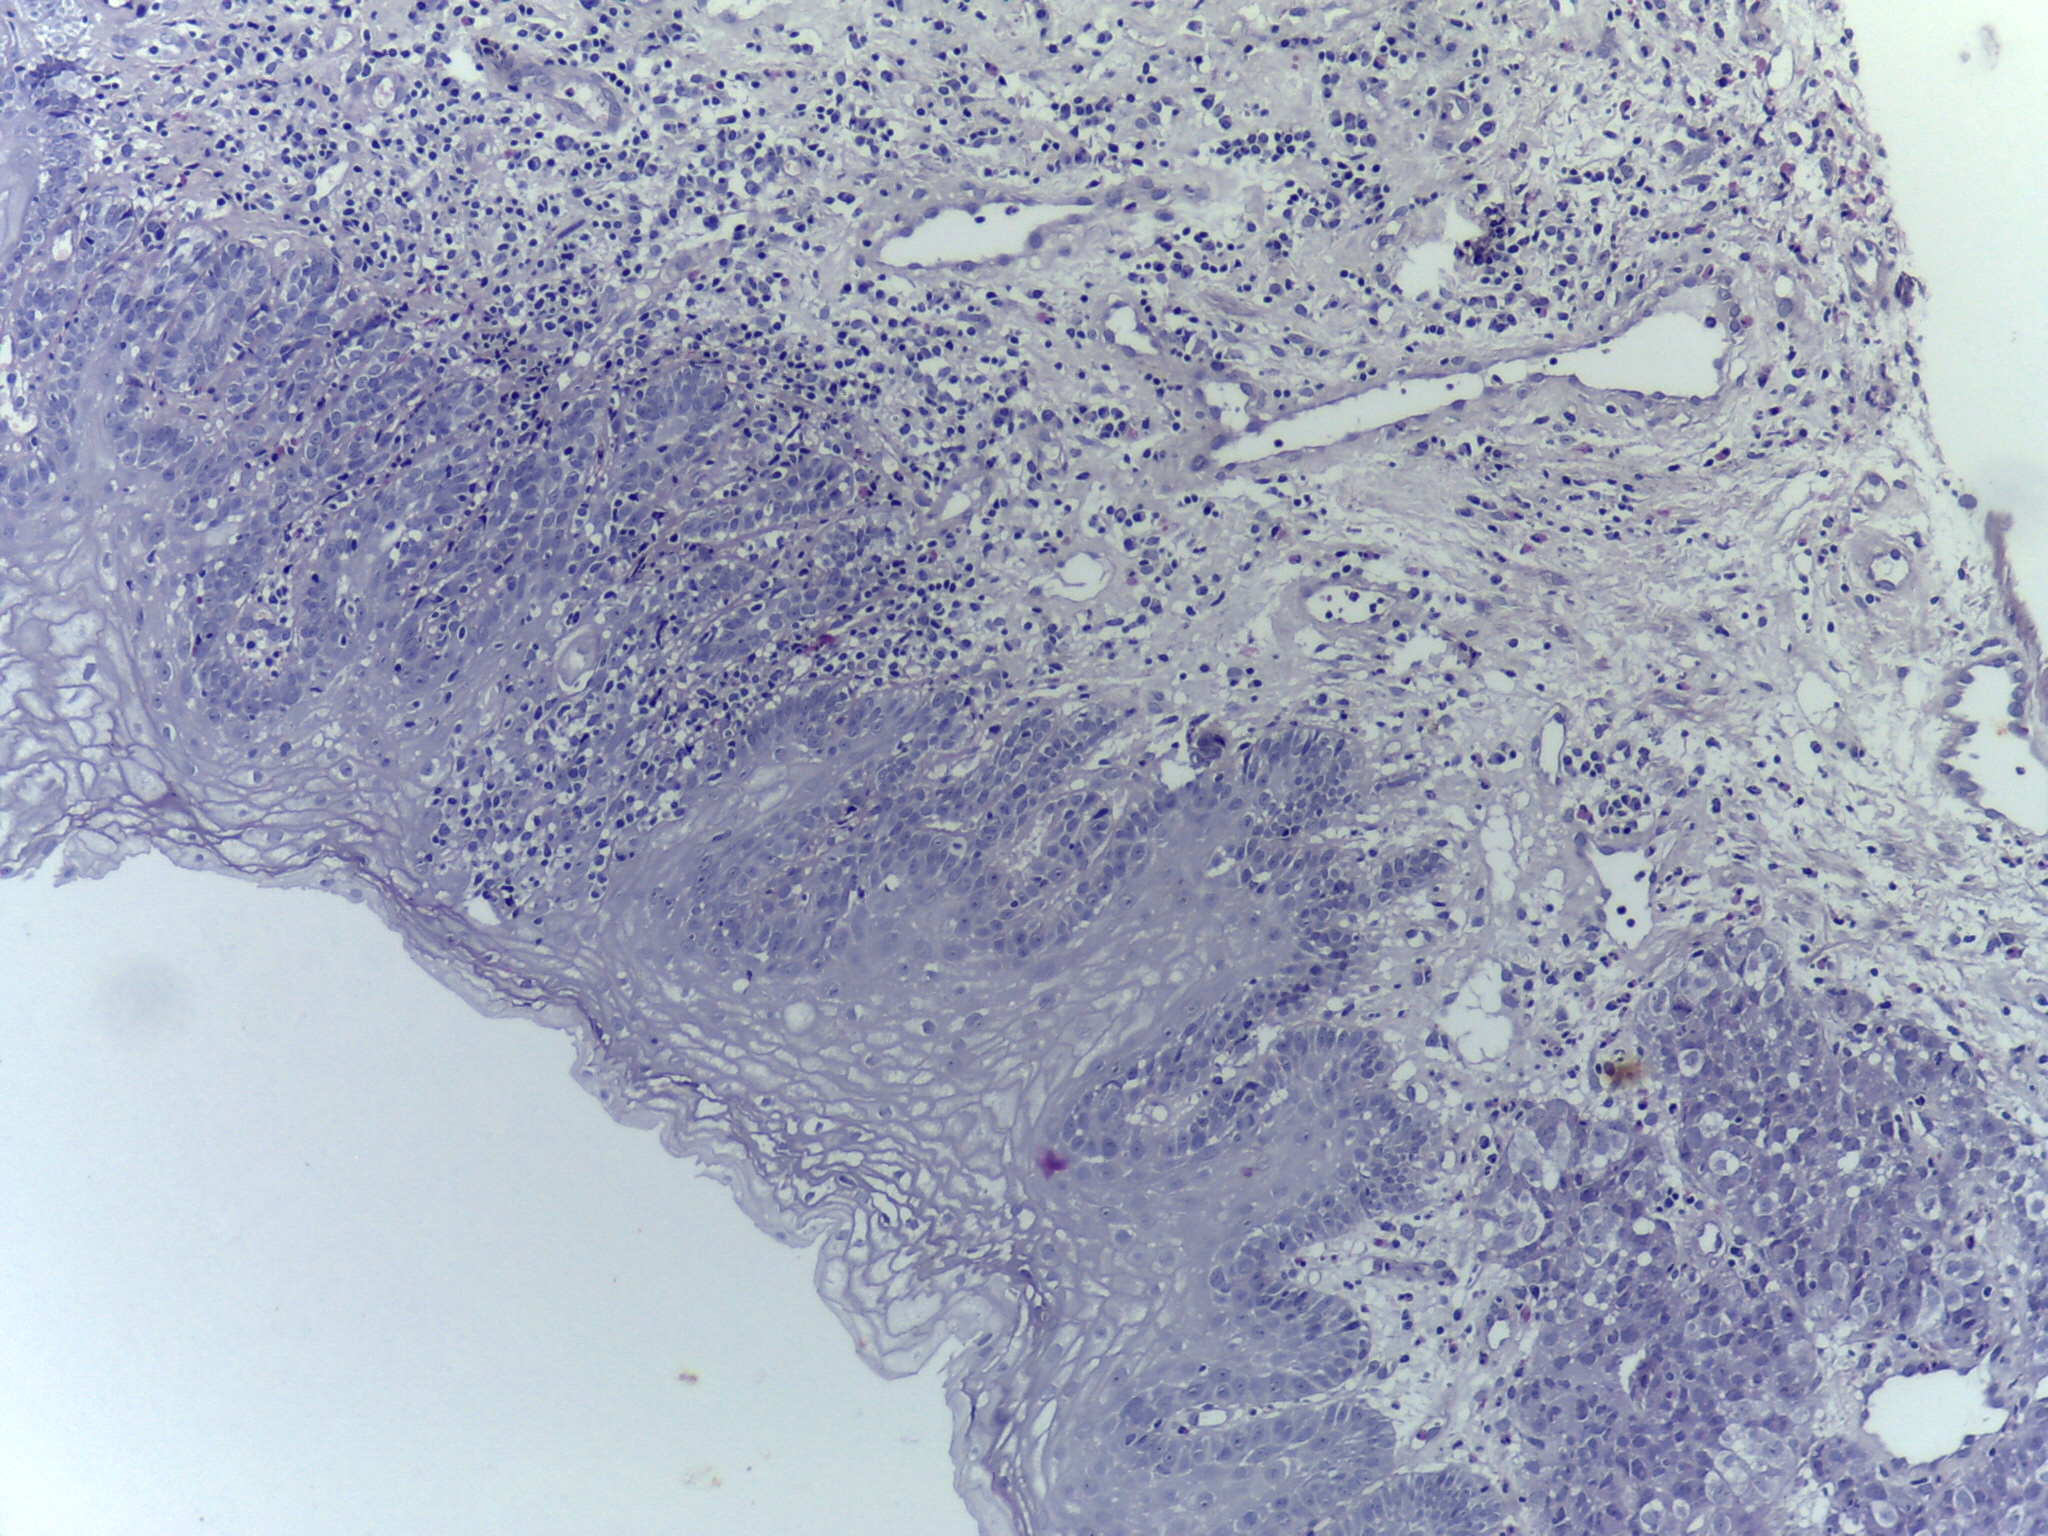
Diagnosis: OSCC